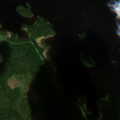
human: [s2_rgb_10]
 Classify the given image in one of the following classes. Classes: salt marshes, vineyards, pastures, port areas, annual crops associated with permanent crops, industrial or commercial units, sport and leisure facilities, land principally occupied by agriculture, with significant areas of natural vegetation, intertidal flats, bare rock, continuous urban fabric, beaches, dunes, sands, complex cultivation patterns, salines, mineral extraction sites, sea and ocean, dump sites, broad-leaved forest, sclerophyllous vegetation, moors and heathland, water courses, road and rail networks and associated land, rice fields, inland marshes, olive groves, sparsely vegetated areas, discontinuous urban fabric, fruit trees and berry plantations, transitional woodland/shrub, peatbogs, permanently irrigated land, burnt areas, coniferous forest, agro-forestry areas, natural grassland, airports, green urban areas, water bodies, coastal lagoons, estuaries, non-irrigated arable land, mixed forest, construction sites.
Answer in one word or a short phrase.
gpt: coniferous forest, water bodies